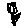
Label: flower